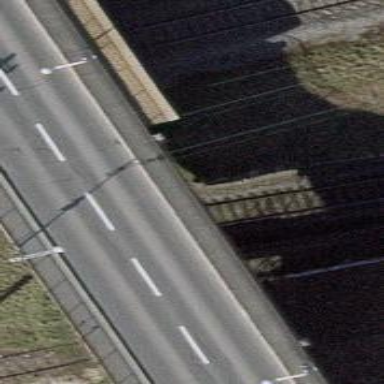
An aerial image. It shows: Railway tunnel with electrified contact lines.